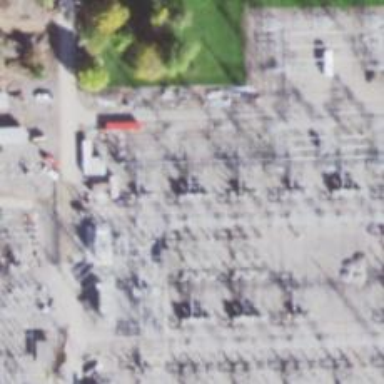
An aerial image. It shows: Switch for power supply.